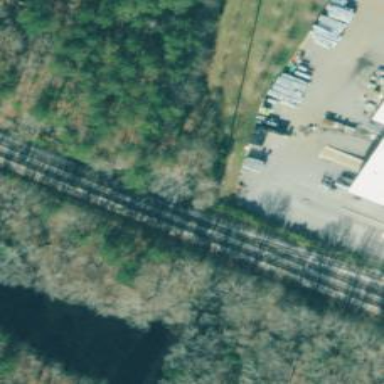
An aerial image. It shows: Railway spur junction.